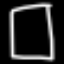
Label: square